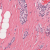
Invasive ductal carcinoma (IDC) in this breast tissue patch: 0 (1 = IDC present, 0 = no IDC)